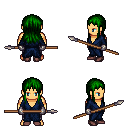
a pixel art fantasy rpg character, male body template, human, tanned skin, blue robe, metal pants, green unkempt hairstyle, metal gloves, maroon shoes, spear, four views (front, back, left, right), 2x2 character sprite sheet, small pixel art, hard edges, no anti-aliasing